Question: So I'm having a bit of difficulty getting this to work.
I am creating a JFrame and adding a JPanel to it's center using BorderLayout.CENTER. Everything works phenomenally as far as creating it, but whenever I now resize the window by doing: 'window.setSize(new Dimension(600,600));', the JPanel inside doesn't automatically update to stretch to the window. I am trying to get information from the JPanel's size, but since the JPanel's size is not updating as soon as the window changes, the JPanel's size remains the same.
Here is my code (and what I'm talking about): (updateMinHeightAndWidth() and getMinHeightAndWidth() are virtually the same, but needed to be separate)
(listenLabel)
'''
public class listenPanel extends JPanel {
public void redoWindowSetup() {
window.setSize(new Dimension(600,600));
window.repaint(); //Where image is shown
JPanel tempJPanel;
listenButton listenButton;
for (temporaryIncrimentVariable = 0; temporaryIncrimentVariable < list.getRows() * list.getColumns(); temporaryIncrimentVariable++) {
tempJPanel = new JPanel();
tempJPanel.setLayout(new BorderLayout());
tempJPanel.setOpaque(false);
listenButton = new listenButton();
tempJPanel.add(listenButton, BorderLayout.CENTER);
listenLabel timerLabel = new listenLabel();
tempJPanel.add(timerLabel, BorderLayout.NORTH);
centerPanel.add(tempJPanel);
}
window.add(centerPanel,BorderLayout.CENTER);
int[] updatedMinHeightAndWidth = updateMinHeightAndWidth();
window.setMinimumSize(new Dimension(updatedMinHeightAndWidth[1], updatedMinHeightAndWidth[0]));
window.setVisible(true);
window.repaint();
}
private int[] updateMinHeightAndWidth() {
int tempVerticalSize;
window.pack();
window.setVisible(true);
int upperBound = 40000;
int lowerBound = 0;
try {
window.setSize(new Dimension(40, (upperBound + lowerBound) / 2)); //Set window size to halfway in the middle
Thread.sleep(200);
} catch (InterruptedException e) {
}
while (centerPanel.getSize().height != (MAX_HEIGHT * list.getRows()) && ((lowerBound + upperBound) / 2) != lowerBound) {
centerPanel.repaint();
System.out.println(centerPanel.getSize().height);
if (centerPanel.getSize().height > (MAX_HEIGHT * list.getRows())) {
upperBound = (upperBound + lowerBound) / 2;
} else {
lowerBound = (upperBound + lowerBound) / 2;
}
try {
window.setSize(new Dimension(40, (upperBound + lowerBound) / 2)); //Set window size to halfway in the middle
Thread.sleep(200);
} catch (InterruptedException e) {
}
}
tempVerticalSize = upperBound;
upperBound = 40000;
lowerBound = 0;
try {
window.setSize(new Dimension((upperBound + lowerBound) / 2, 40)); //Set window size to halfway in the middle
Thread.sleep(200);
} catch (InterruptedException e) {
}
while (centerPanel.getSize().width != (MAX_WIDTH * list.getColumns()) && ((lowerBound + upperBound) / 2) != lowerBound) {
if (centerPanel.getSize().width > (MAX_WIDTH * list.getColumns())) {
upperBound = (upperBound + lowerBound) / 2;
} else {
lowerBound = (upperBound + lowerBound) / 2;
}
try {
window.setSize(new Dimension((upperBound + lowerBound) / 2, 40)); //Set window size to halfway in the middle
Thread.sleep(200);
} catch (InterruptedException e) {
}
}
return new int[]{tempVerticalSize, upperBound};
}
}
'''
And my constructor
'''
public TestingCenterWindow() {
list = new ComputerList();
window = new JFrame();
window.setDefaultCloseOperation(JFrame.EXIT_ON_CLOSE);
window.setResizable(true);
window.setSize(500, 500);
window.setTitle("Testing Center Computers");
window.setLayout(new BorderLayout());
centerPanel = new listenPanel();
centerPanel.setBackground(Color.BLUE);
centerPanel.setLayout(new GridLayout(list.getRows(), list.getColumns()));
JPanel tempJPanel;
listenButton listenButton;
for (temporaryIncrimentVariable = 0; temporaryIncrimentVariable < list.getRows() * list.getColumns(); temporaryIncrimentVariable++) {
tempJPanel = new JPanel();
tempJPanel.setLayout(new BorderLayout());
tempJPanel.setOpaque(false);
listenButton = new listenButton();
tempJPanel.add(listenButton, BorderLayout.CENTER);
listenLabel timerLabel = new listenLabel();
tempJPanel.add(timerLabel, BorderLayout.NORTH);
centerPanel.add(tempJPanel);
}
window.add(centerPanel, BorderLayout.CENTER);
window.setJMenuBar(computerMenuBar);
int[] minHeightAndWidth = getMinHeightAndWidth();
window.setMinimumSize(new Dimension(minHeightAndWidth[1], minHeightAndWidth[0]));
window.setVisible(true);
}
private int[] getMinHeightAndWidth() {
int tempVerticalSize;
window.pack();
window.setVisible(false);
int upperBound = 40000;
int lowerBound = 0;
try {
window.setSize(new Dimension(40, (upperBound + lowerBound) / 2)); //Set window size to halfway in the middle
Thread.sleep(200);
} catch (InterruptedException e) {
}
while (centerPanel.getSize().height != (MAX_HEIGHT * list.getRows()) && ((lowerBound + upperBound) / 2) != lowerBound) {
if (centerPanel.getSize().height > (MAX_HEIGHT * list.getRows())) {
upperBound = (upperBound + lowerBound) / 2;
} else {
lowerBound = (upperBound + lowerBound) / 2;
}
try {
window.setSize(new Dimension(40, (upperBound + lowerBound) / 2)); //Set window size to halfway in the middle
Thread.sleep(200);
} catch (InterruptedException e) {
}
}
tempVerticalSize = upperBound;
upperBound = 40000;
lowerBound = 0;
try {
window.setSize(new Dimension((upperBound + lowerBound) / 2, 40)); //Set window size to halfway in the middle
Thread.sleep(200);
} catch (InterruptedException e) {
}
while (centerPanel.getSize().width != (MAX_WIDTH * list.getColumns()) && ((lowerBound + upperBound) / 2) != lowerBound) {
if (centerPanel.getSize().width > (MAX_WIDTH * list.getColumns())) {
upperBound = (upperBound + lowerBound) / 2;
} else {
lowerBound = (upperBound + lowerBound) / 2;
}
try {
window.setSize(new Dimension((upperBound + lowerBound) / 2, 40)); //Set window size to halfway in the middle
Thread.sleep(200);
} catch (InterruptedException e) {
}
}
return new int[]{tempVerticalSize, upperBound};
}
'''
So whenever I try to get the minimum size when I first create my window, it works perfectly fine. When the window changes size, so does the JPanel, so it can get the JPanel's size after the window changed. Whenever I do the exact same code for my listenLabel, after redoWindowSetup() is called, the window does this:
<URL>

The blue area is what normally did stretch, but doesn't now, so the JPanel's size remains at one single value as the window changes size. I have tried using paintAll and repaint on both the window and centerPanel, but I can't seem to get it to work.
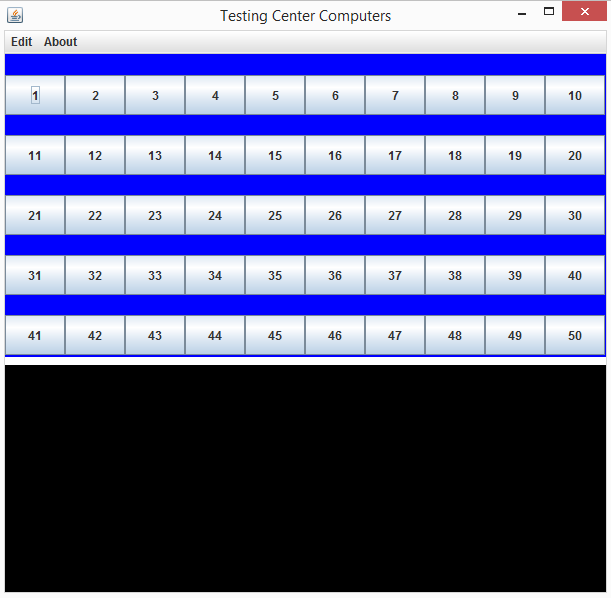
Answer: I discovered how to fix the problem. It was simply because I needed a JFrame.revalidate() statement after setting my window size. This manually forced the panel size to update.